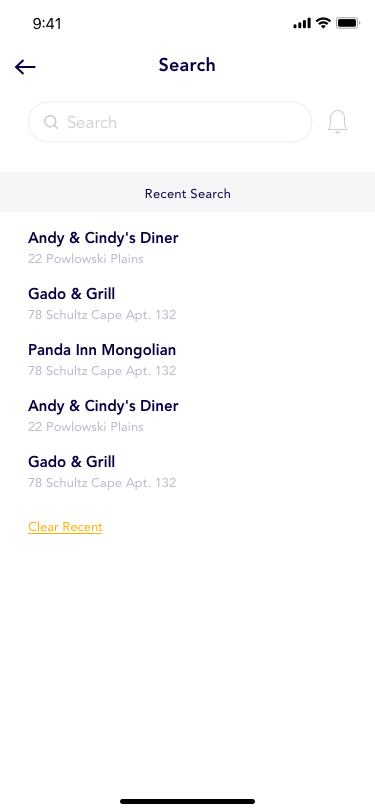
Text in this UI design:
Andy & Cindy's Diner
22 Powlowski Plains
Andy & Cindy's Diner
22 Powlowski Plains
Gado & Grill
78 Schultz Cape Apt. 132
Gado & Grill
Clear Recent
78 Schultz Cape Apt. 132
Panda Inn Mongolian
78 Schultz Cape Apt. 132
Search
Search
Recent Search